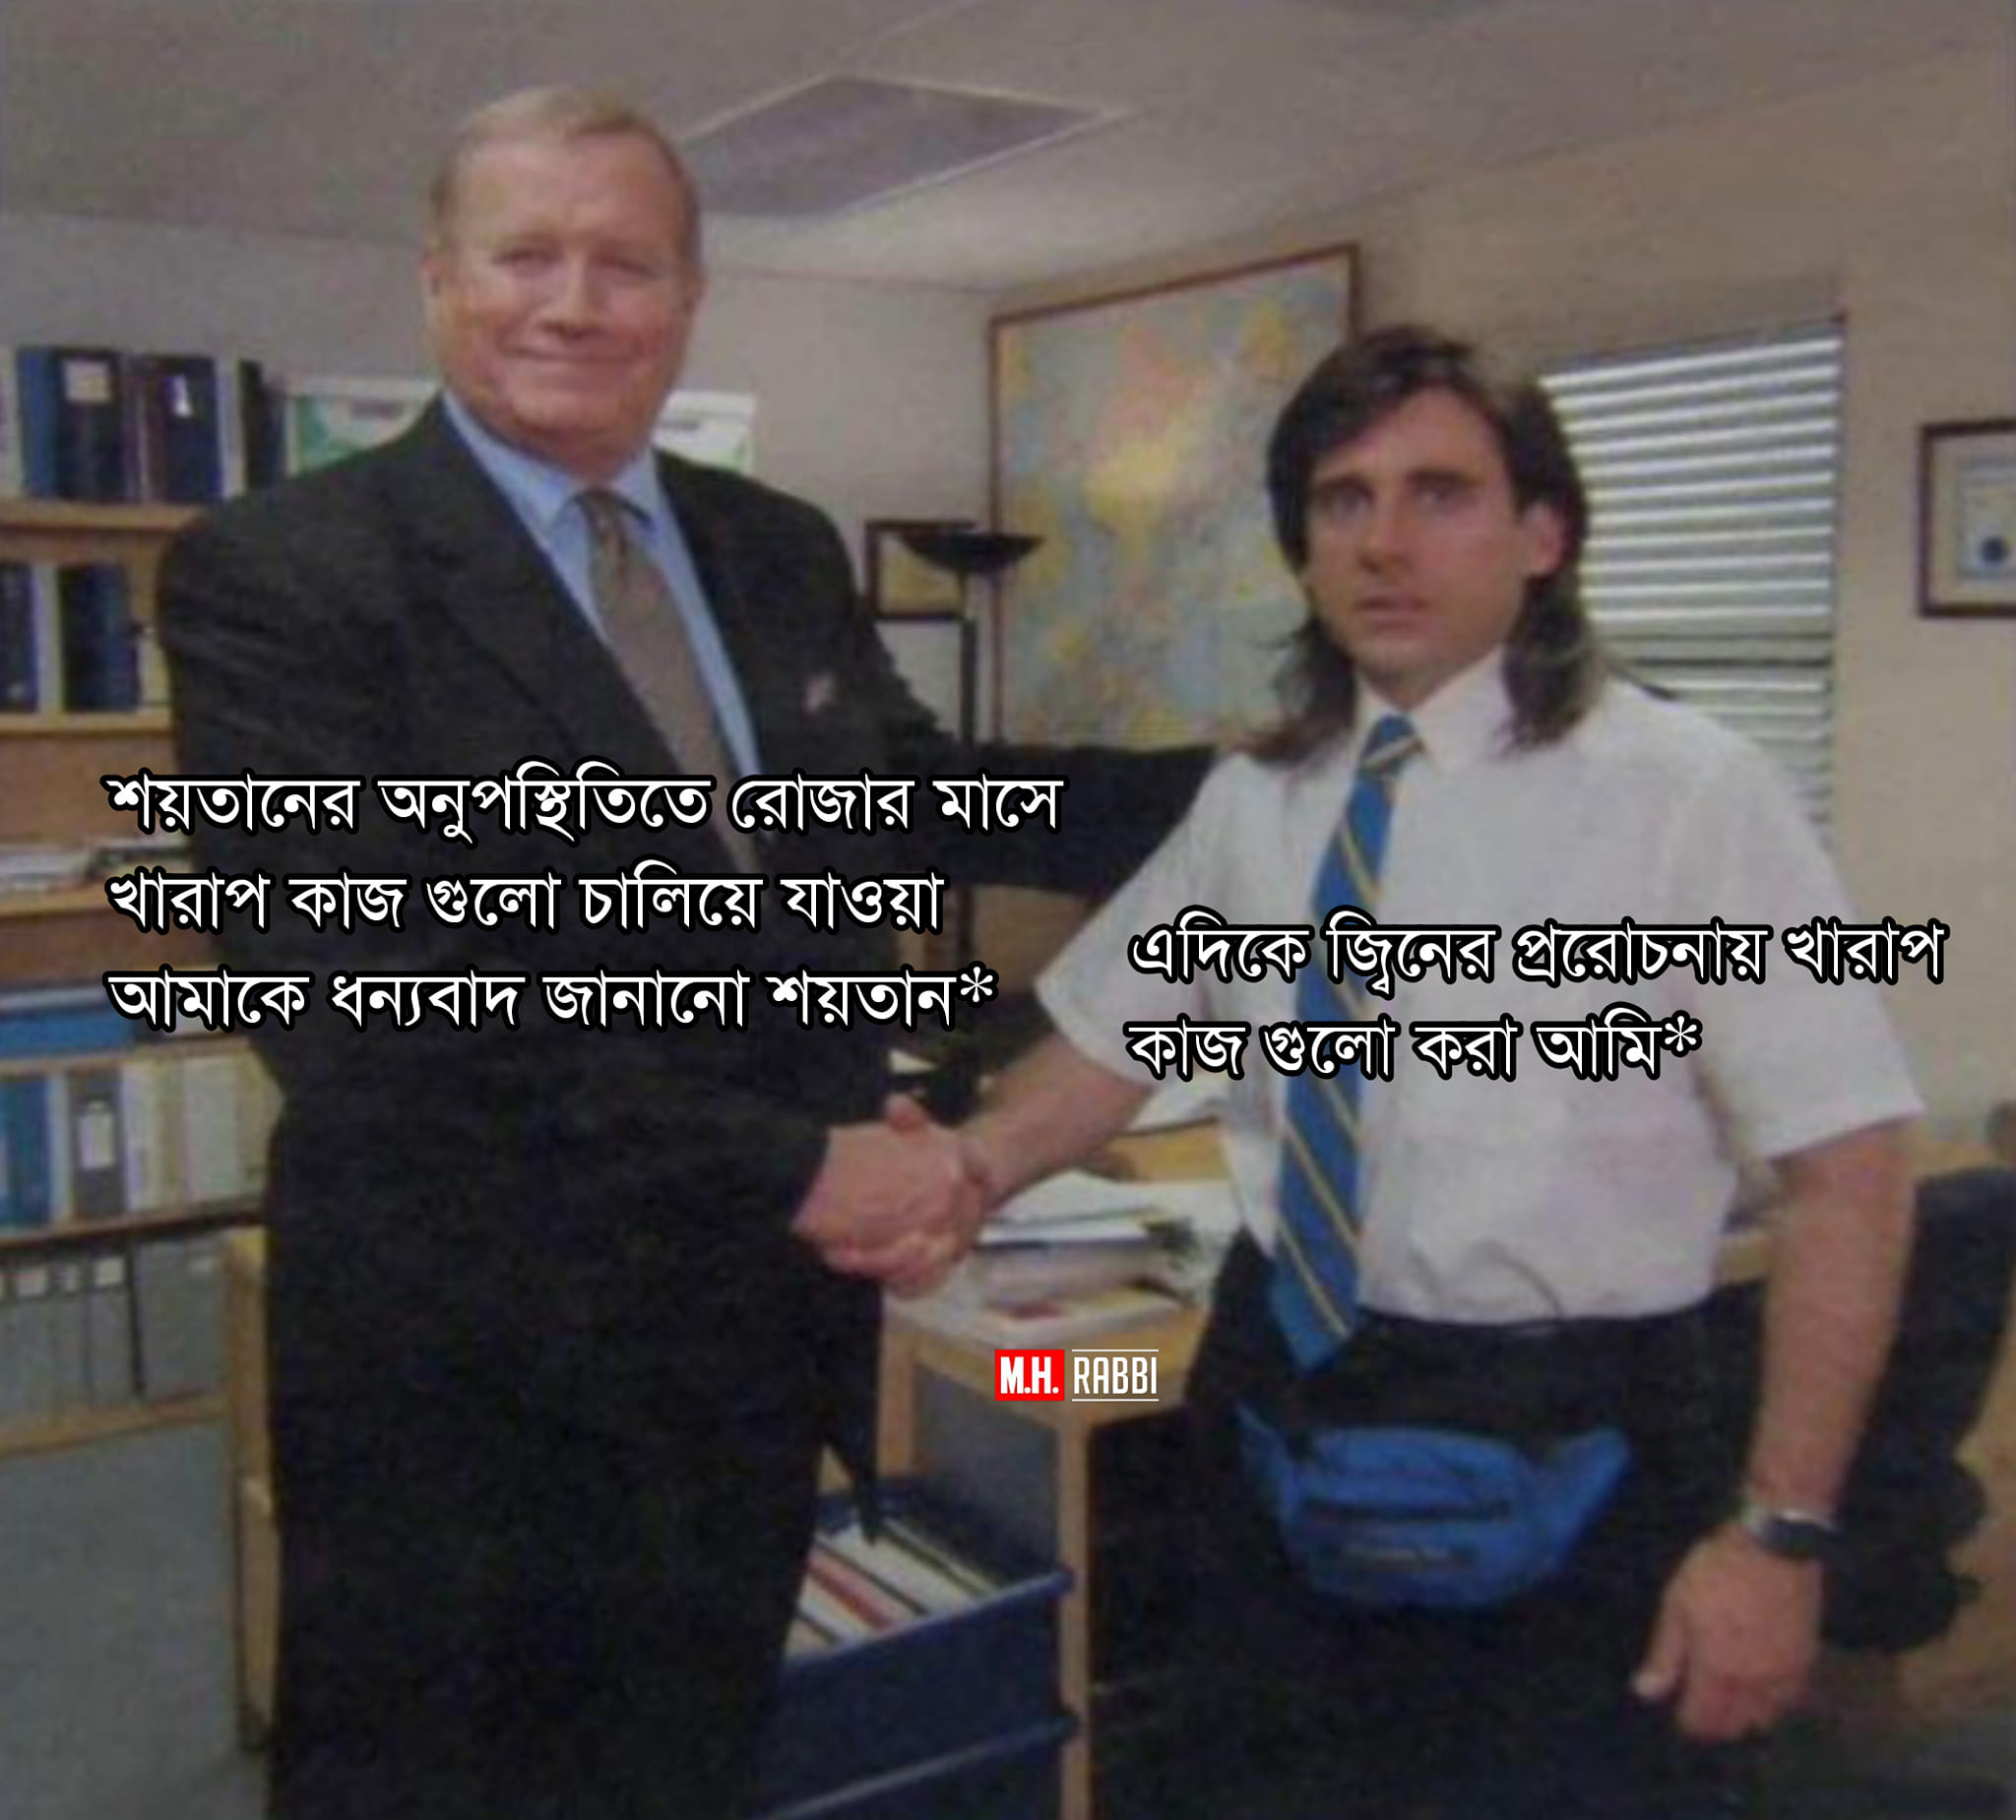
Caption: শয়তানের অনুপস্থিতিতে রোজার মাসে খারাপ কাজ গুলো চালিয়ে যাওয়া আমাকে ধন্যবাদ জানানো শয়তান*    এদিকে জিনের প্ররোচনায় খারাপ কাজগুলো করা আমি*
Label: non-hate